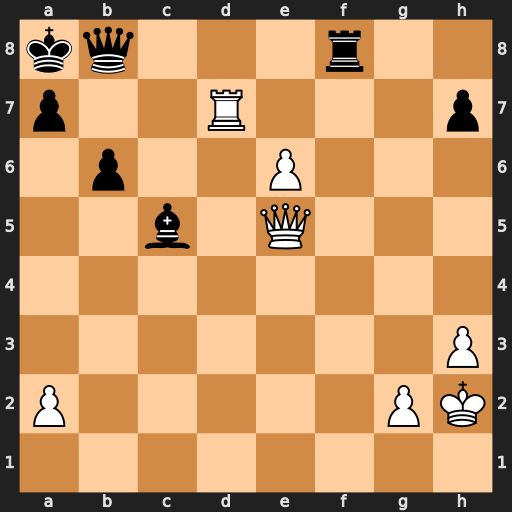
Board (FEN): kq3r2/p2R3p/1p2P3/2b1Q3/8/7P/P5PK/8
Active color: w
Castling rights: -
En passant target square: -
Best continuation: Rc7 Qxc7 Qxc7